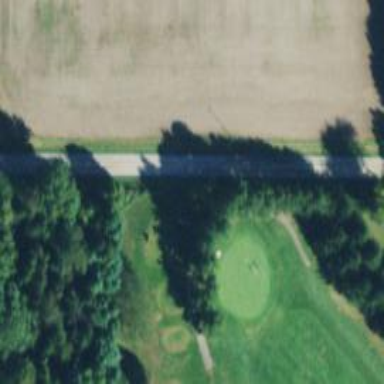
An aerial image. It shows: Asphalt path that serves as road and golf path.